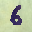
Label: 6